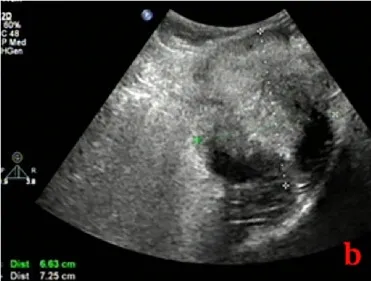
Comparison of images on US.
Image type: radiology (ultrasound)